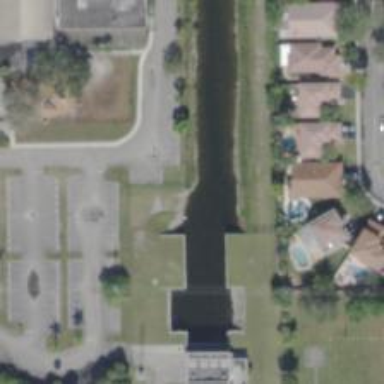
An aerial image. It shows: Canal.